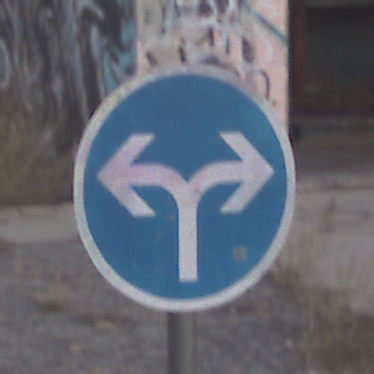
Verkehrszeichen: VorgeschriebeneFahrtrichtungRechtsOderLinks
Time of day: SunriseSunset
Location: Outdoor (Suburban)
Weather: PartlyCloudy
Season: NotSpecified
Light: Natural